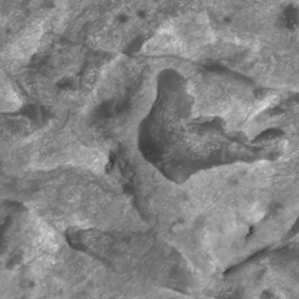
Label: non_frost